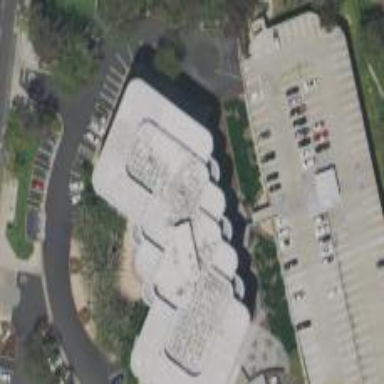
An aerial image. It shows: Commercial building.